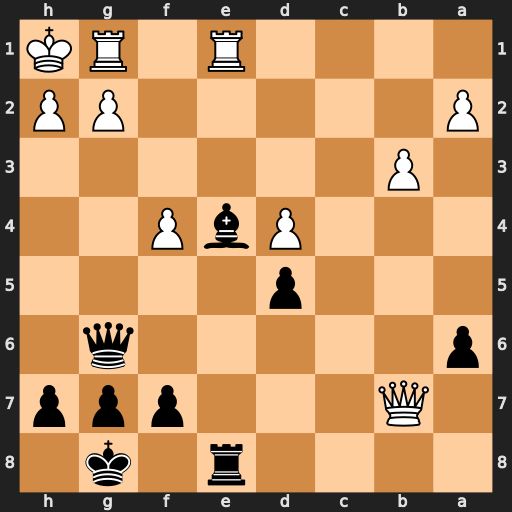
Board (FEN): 4r1k1/1Q3ppp/p5q1/3p4/3PbP2/1P6/P5PP/4R1RK
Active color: b
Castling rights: -
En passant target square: -
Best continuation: Bxg2+ Rxg2 Rxe1+ Rg1 Qxg1#